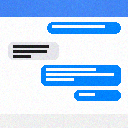
Screen state: on